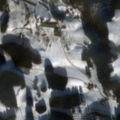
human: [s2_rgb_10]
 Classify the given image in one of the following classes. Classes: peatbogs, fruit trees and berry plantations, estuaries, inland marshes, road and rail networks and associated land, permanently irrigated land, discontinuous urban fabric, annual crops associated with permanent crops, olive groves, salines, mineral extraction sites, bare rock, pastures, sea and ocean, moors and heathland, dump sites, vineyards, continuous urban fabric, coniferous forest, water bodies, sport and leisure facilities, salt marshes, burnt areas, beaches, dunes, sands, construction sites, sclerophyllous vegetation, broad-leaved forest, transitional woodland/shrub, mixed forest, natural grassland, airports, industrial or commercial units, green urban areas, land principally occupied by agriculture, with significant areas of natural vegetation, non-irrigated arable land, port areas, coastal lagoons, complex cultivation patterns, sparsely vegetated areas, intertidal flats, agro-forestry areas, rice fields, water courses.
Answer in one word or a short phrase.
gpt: non-irrigated arable land, land principally occupied by agriculture, with significant areas of natural vegetation, coniferous forest